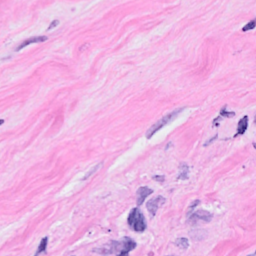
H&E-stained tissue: Breast